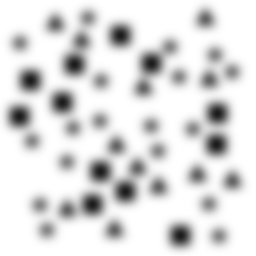
Squares: 12
Triangles: 12
Stars: 18
Total shapes: 42